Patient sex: M
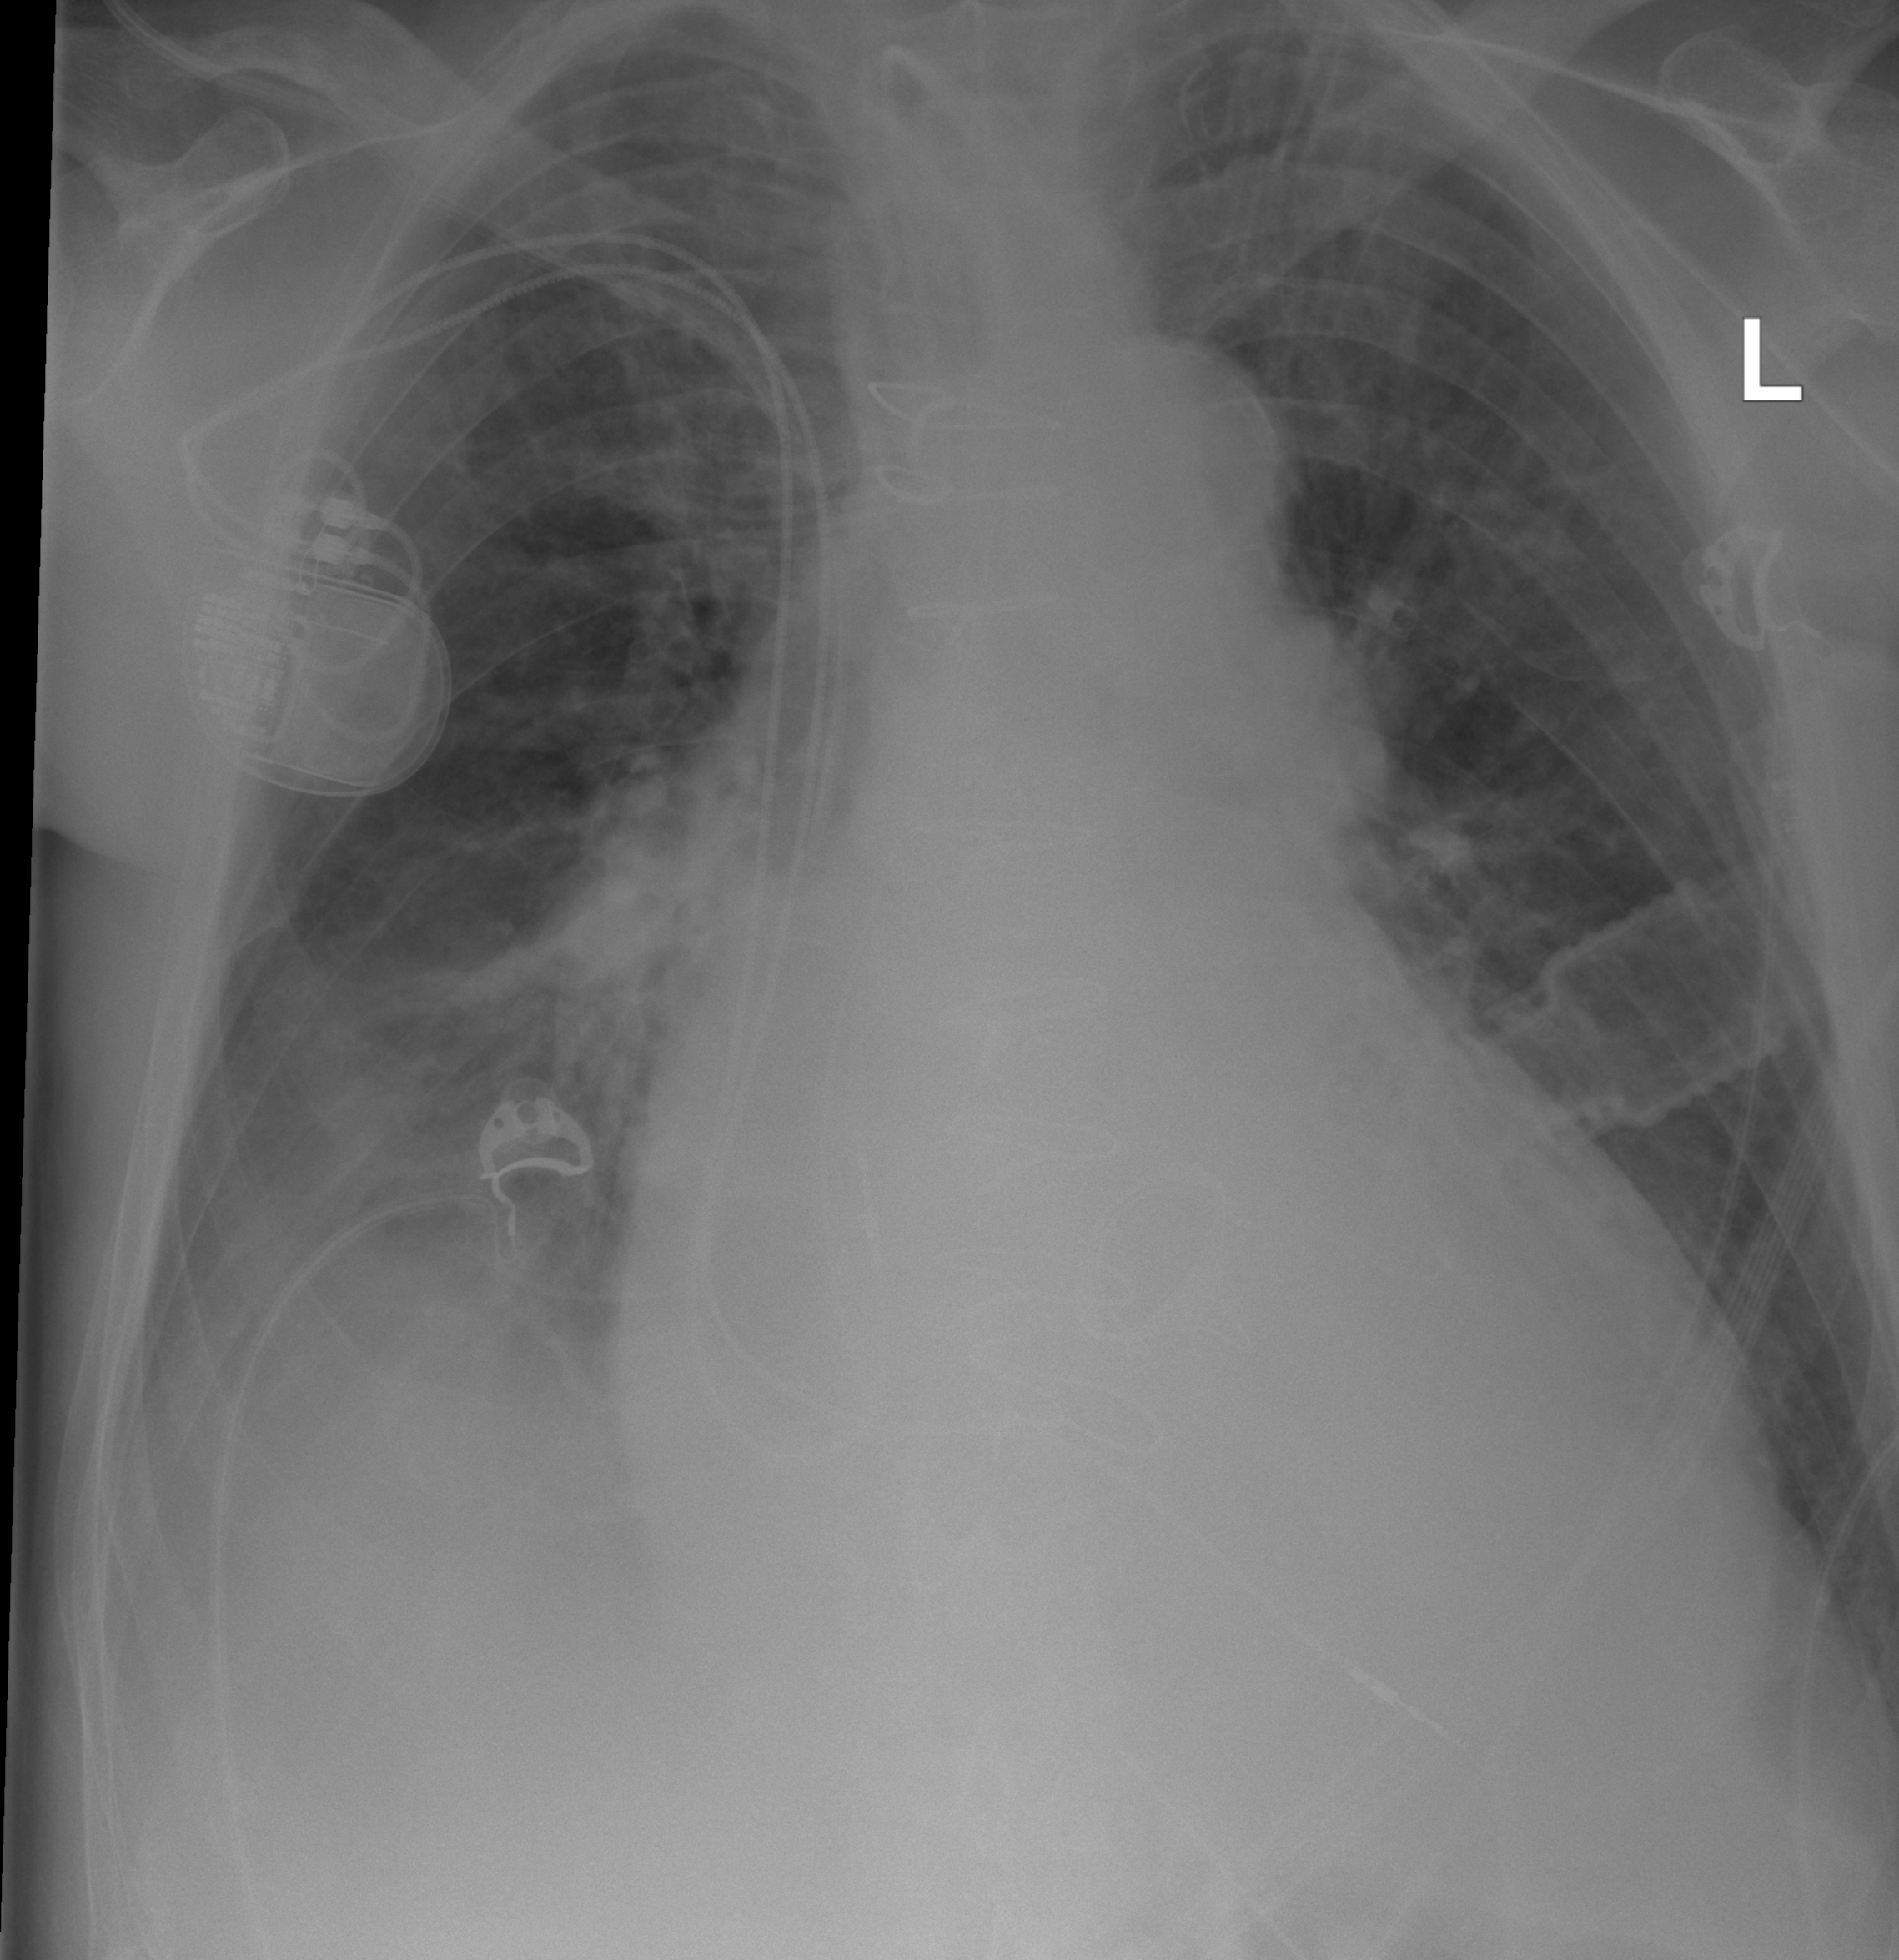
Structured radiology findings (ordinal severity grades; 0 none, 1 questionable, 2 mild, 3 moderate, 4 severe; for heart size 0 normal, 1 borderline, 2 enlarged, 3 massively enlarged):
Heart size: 2
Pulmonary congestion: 0
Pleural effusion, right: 2
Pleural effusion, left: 0
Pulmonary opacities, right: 0
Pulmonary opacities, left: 0
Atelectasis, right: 2
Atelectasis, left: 0